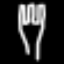
Label: fork